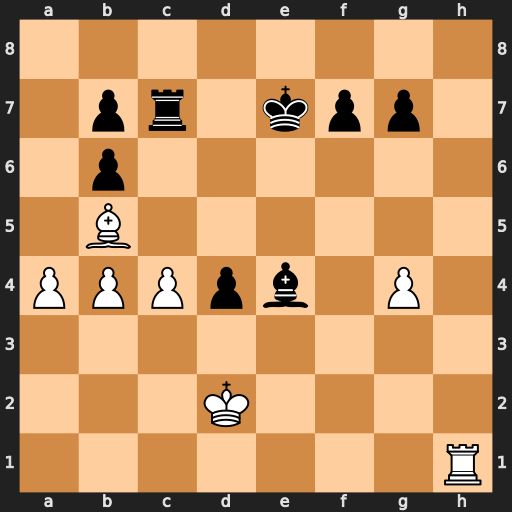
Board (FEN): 8/1pr1kpp1/1p6/1B6/PPPpb1P1/8/3K4/7R
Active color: w
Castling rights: -
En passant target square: -
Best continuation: Re1 f5 gxf5